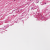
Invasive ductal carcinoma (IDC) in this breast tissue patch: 0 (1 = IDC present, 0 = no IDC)